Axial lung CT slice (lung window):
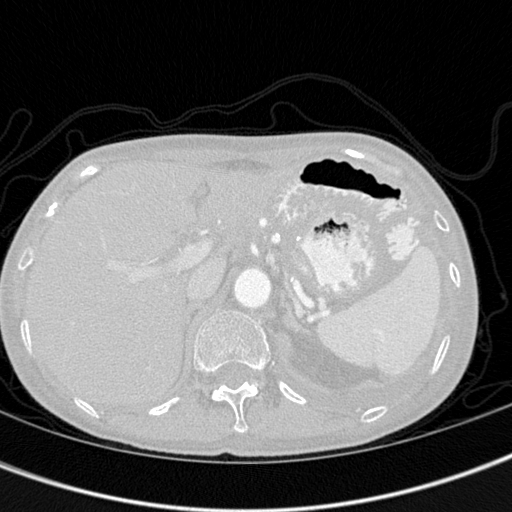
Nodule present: no